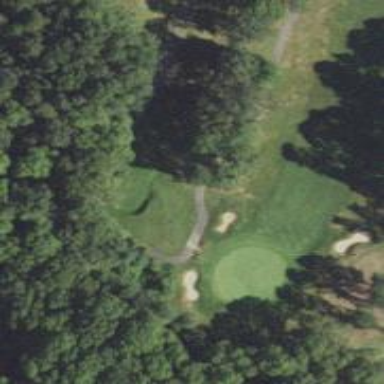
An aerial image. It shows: Path for both road and golf.